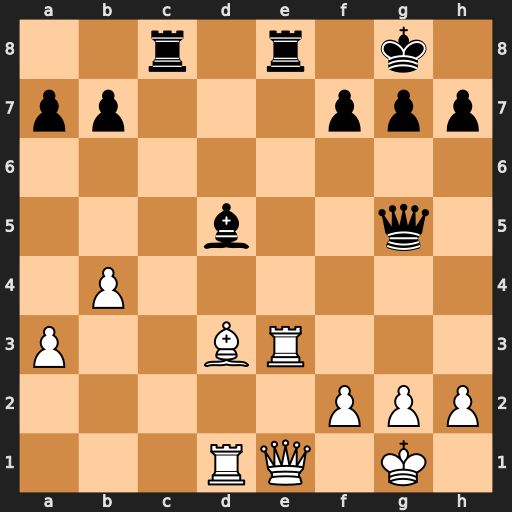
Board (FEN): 2r1r1k1/pp3ppp/8/3b2q1/1P6/P2BR3/5PPP/3RQ1K1
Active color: w
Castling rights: -
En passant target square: -
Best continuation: Rxe8+ Rxe8 Qxe8#